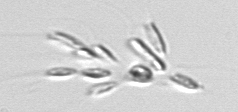
Label: Dinobryon